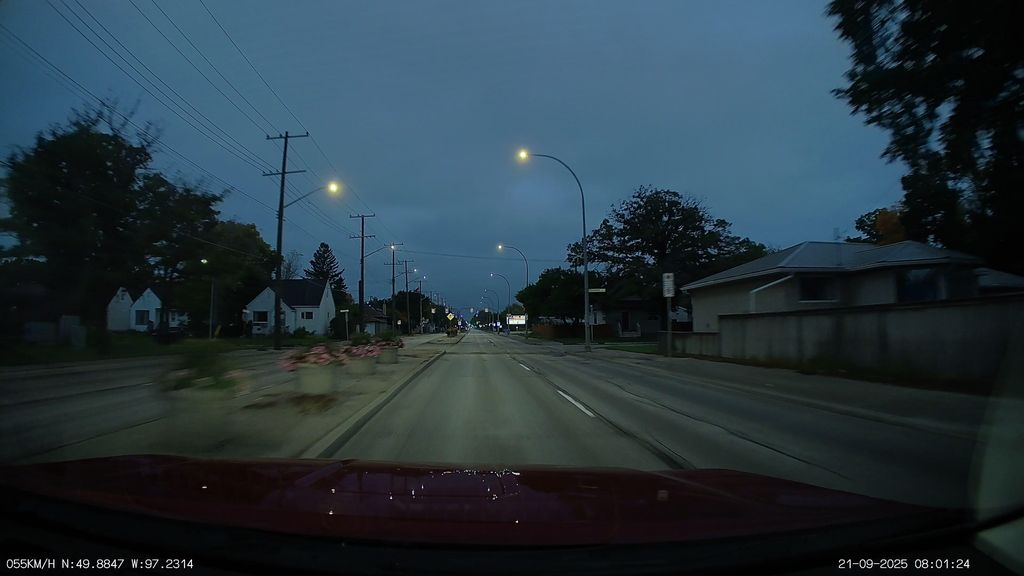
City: winnipeg